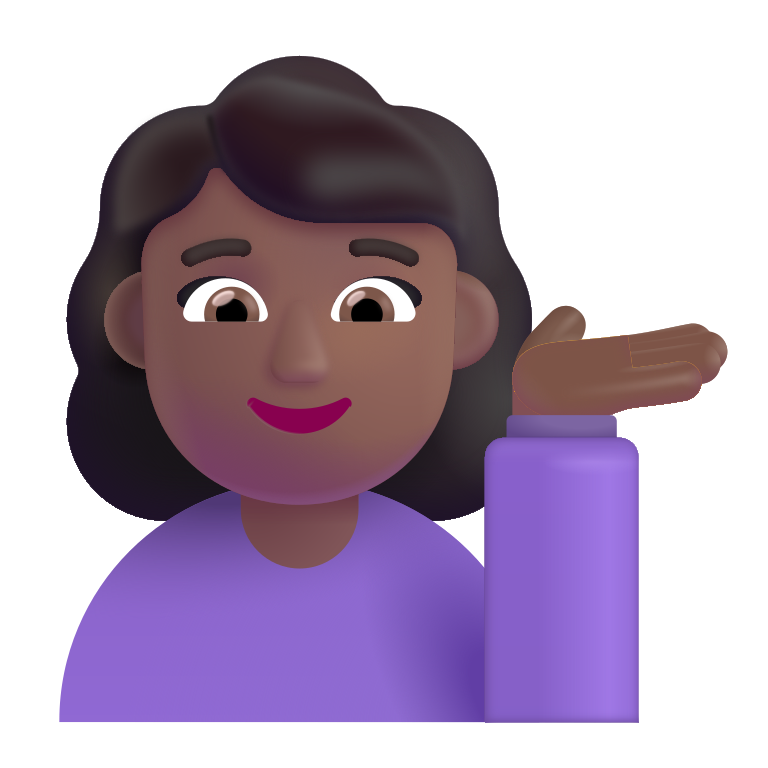
woman tipping hand color  dark